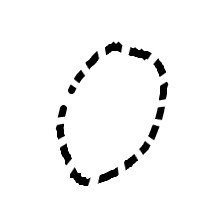
Shape: circle